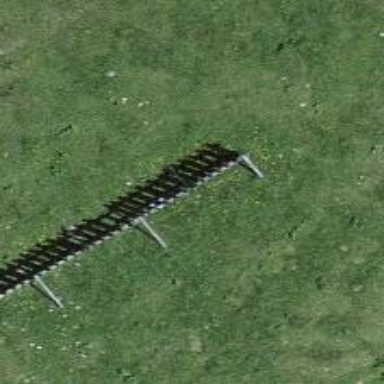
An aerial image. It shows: Wooden fence.